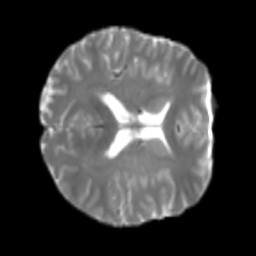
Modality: T2w
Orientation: axial
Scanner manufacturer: siemens
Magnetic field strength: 3 T
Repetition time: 4 s
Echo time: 0.0594 s